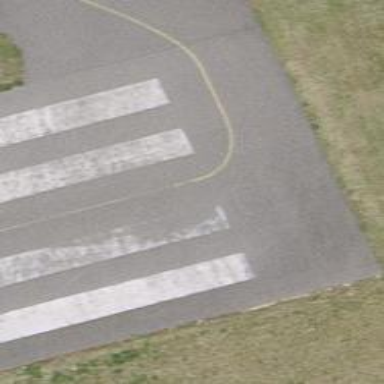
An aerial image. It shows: Asphalt runway at the airport.